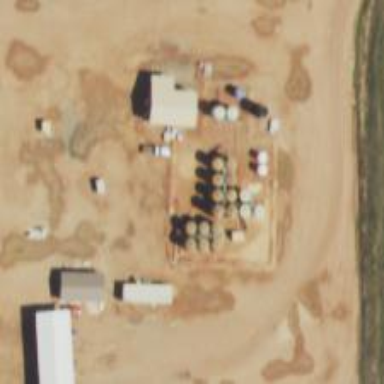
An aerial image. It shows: Storage tank with man-made structure.